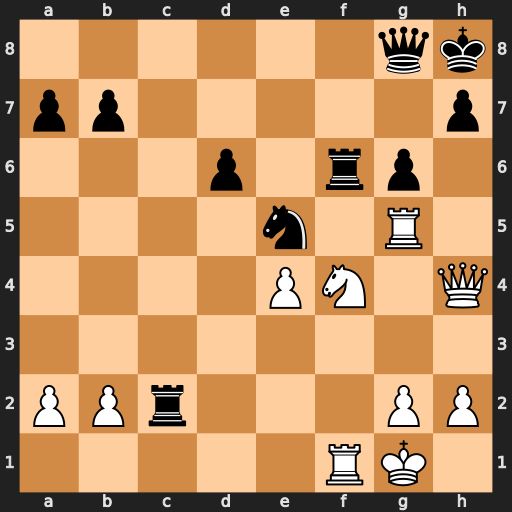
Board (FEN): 6qk/pp5p/3p1rp1/4n1R1/4PN1Q/8/PPr3PP/5RK1
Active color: w
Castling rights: -
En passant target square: -
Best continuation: Rxe5 dxe5 Qxf6+